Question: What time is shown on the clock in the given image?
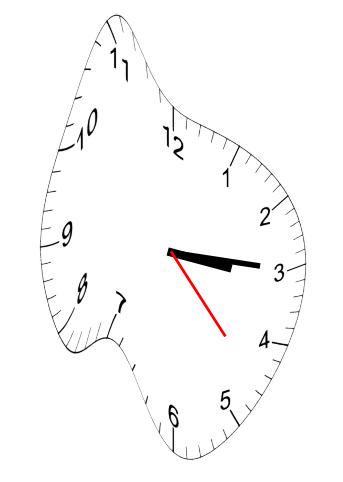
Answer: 03:15:23